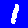
Digit: 1